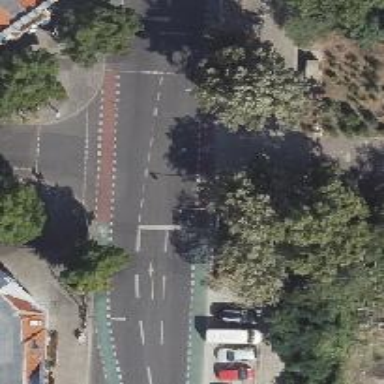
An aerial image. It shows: Secondary road with separate asphalt sidewalk and green cycle lanes marked on both sides.